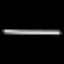
Label: line